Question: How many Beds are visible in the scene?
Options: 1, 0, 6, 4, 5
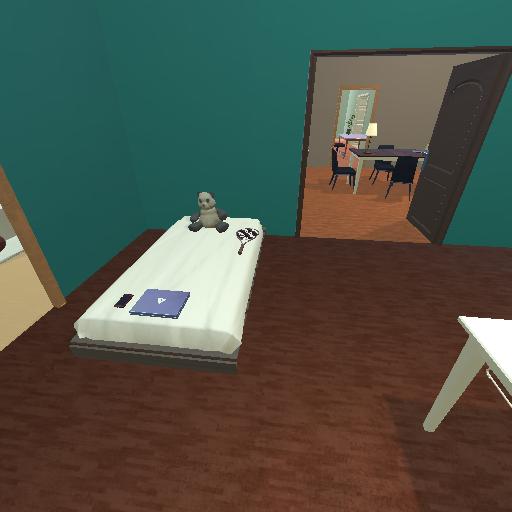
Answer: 1